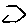
Label: hexagon